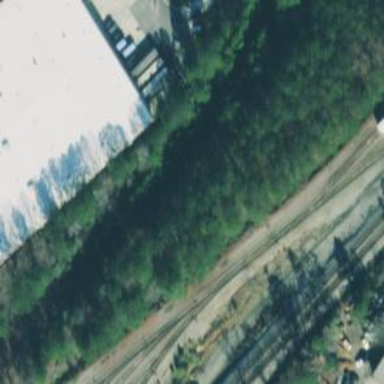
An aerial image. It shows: Disused railway spur line.